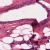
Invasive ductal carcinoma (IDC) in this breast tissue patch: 1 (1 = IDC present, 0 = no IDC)